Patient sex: M
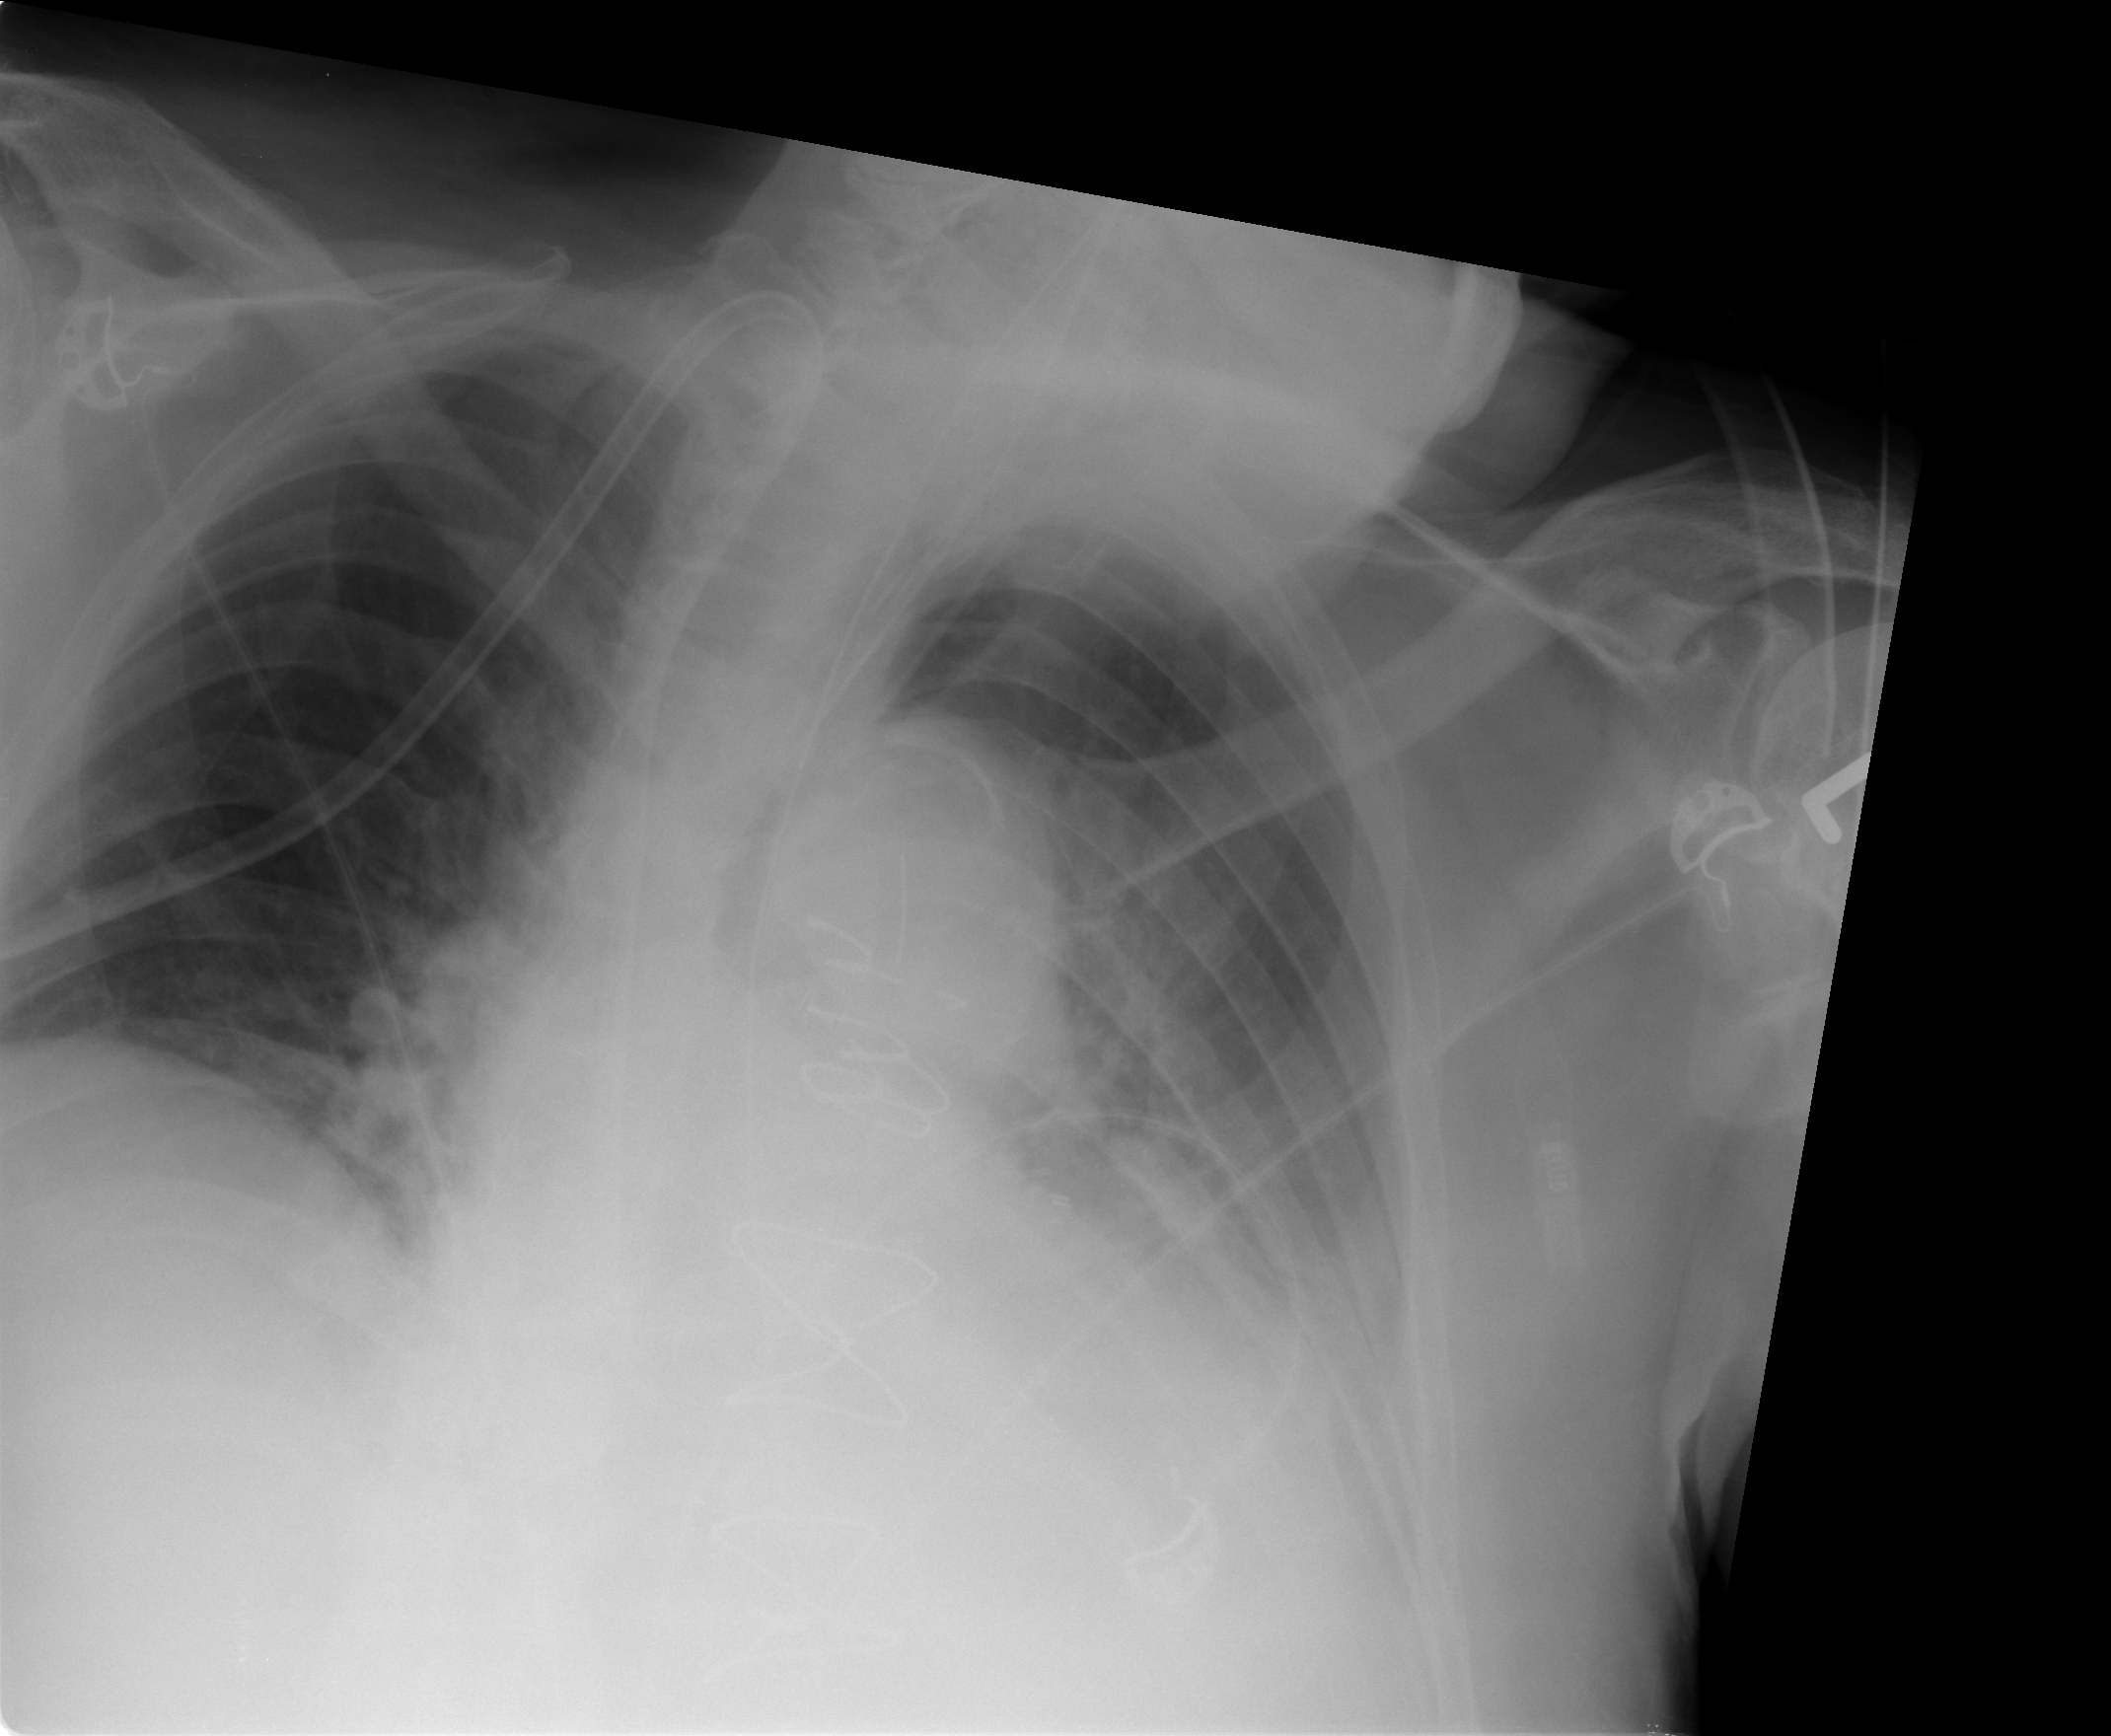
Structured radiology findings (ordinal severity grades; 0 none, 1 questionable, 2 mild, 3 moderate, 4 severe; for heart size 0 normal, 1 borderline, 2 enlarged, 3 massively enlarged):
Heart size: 2
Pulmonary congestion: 2
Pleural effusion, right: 0
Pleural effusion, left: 2
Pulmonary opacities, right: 0
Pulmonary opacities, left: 2
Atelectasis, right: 0
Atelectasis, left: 2